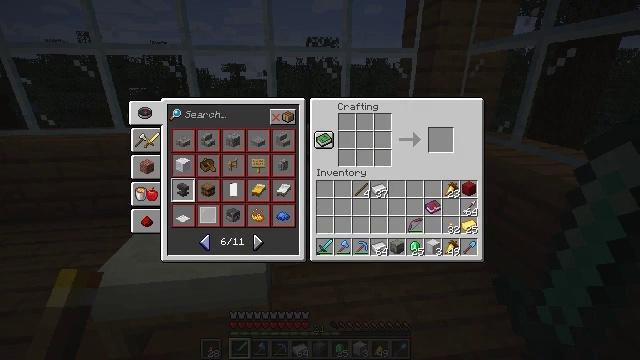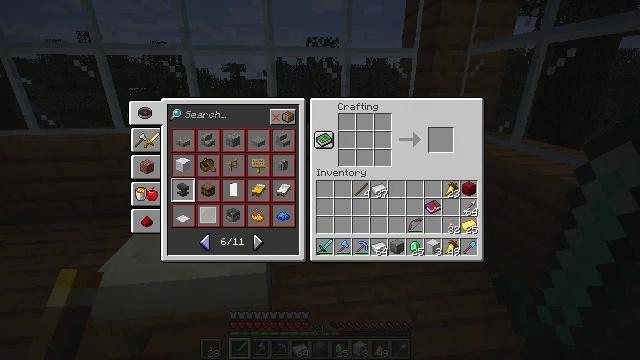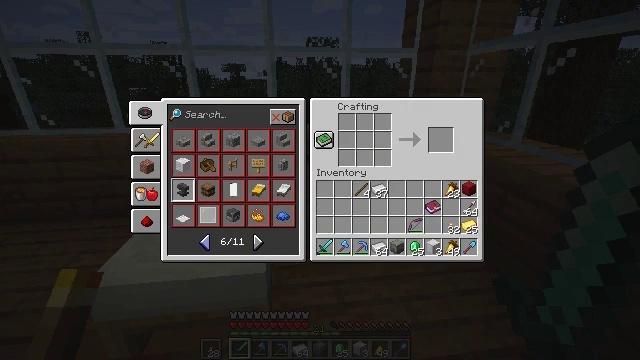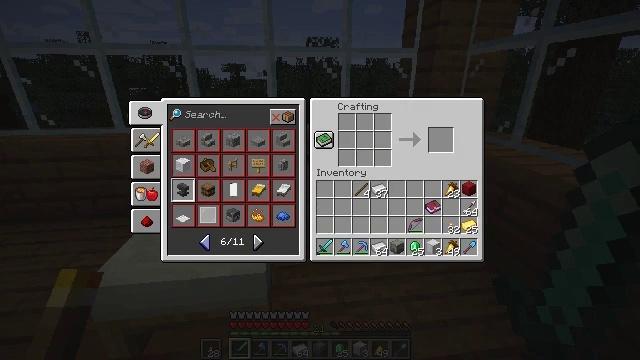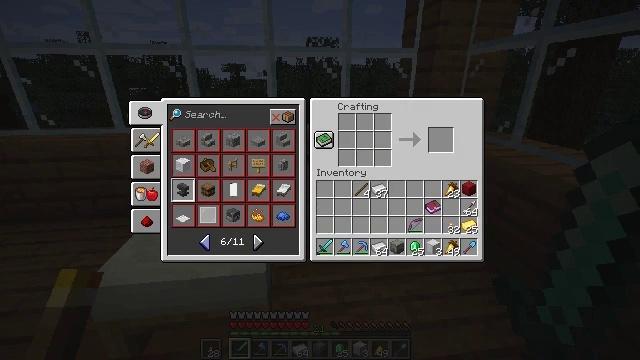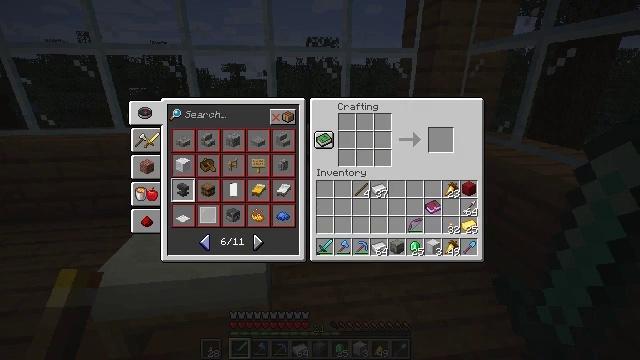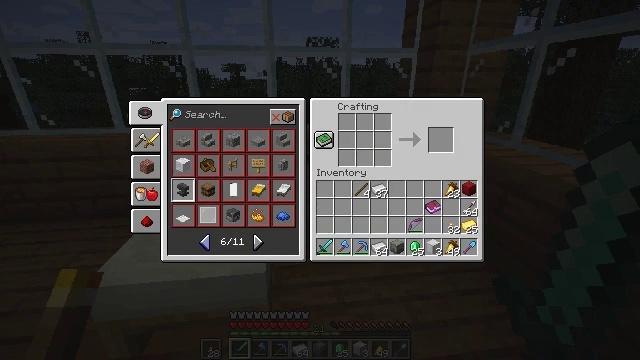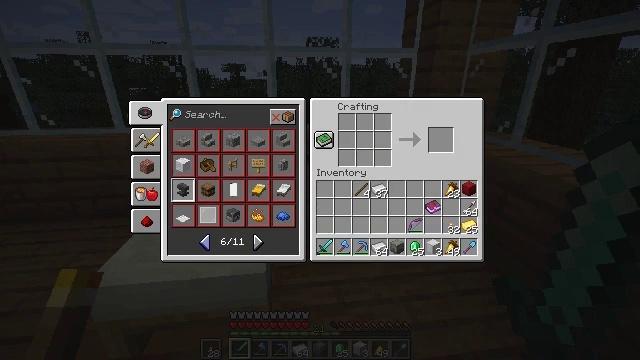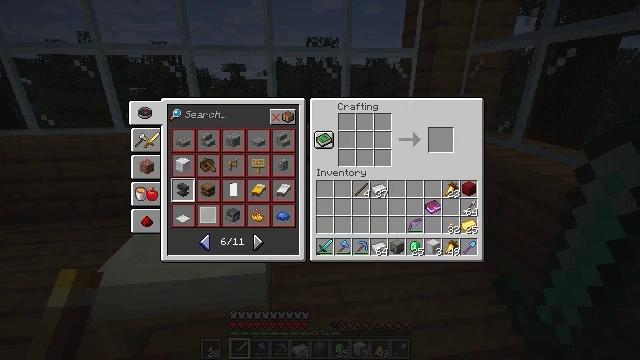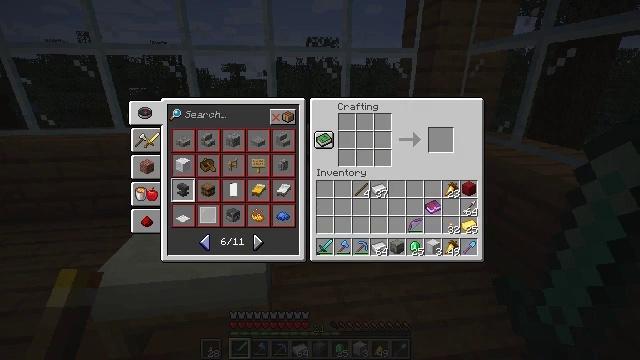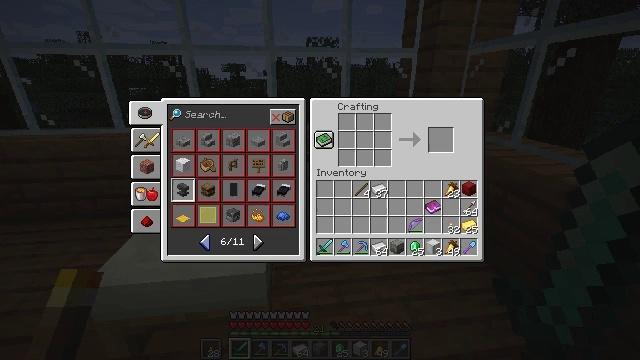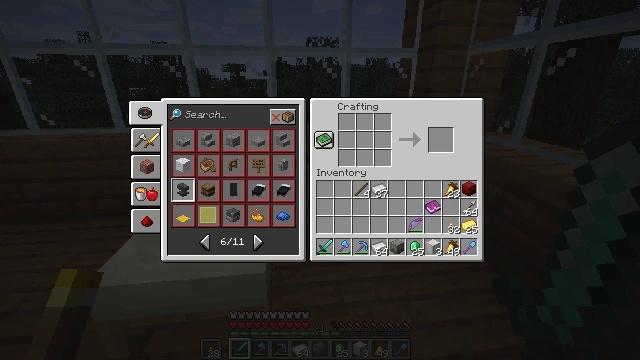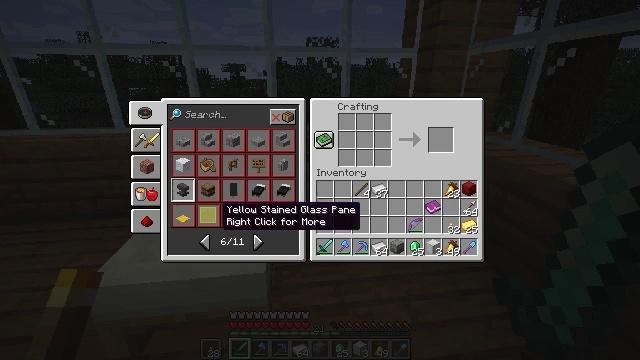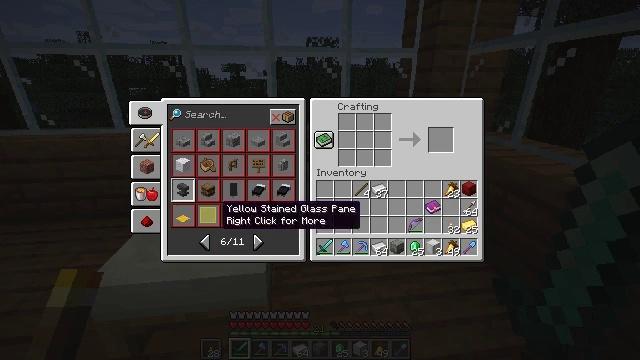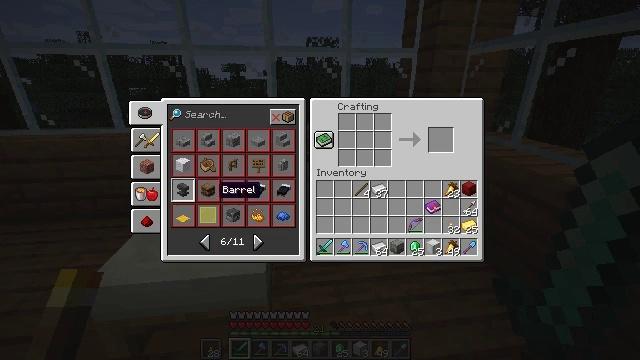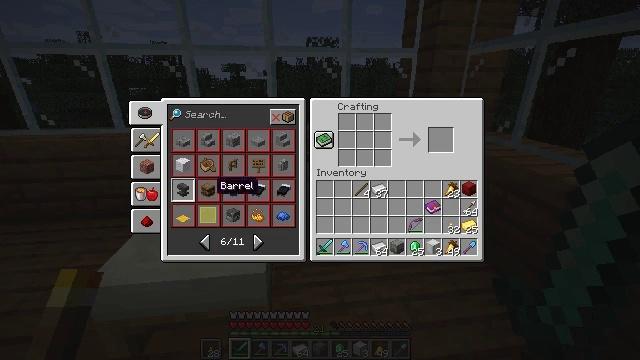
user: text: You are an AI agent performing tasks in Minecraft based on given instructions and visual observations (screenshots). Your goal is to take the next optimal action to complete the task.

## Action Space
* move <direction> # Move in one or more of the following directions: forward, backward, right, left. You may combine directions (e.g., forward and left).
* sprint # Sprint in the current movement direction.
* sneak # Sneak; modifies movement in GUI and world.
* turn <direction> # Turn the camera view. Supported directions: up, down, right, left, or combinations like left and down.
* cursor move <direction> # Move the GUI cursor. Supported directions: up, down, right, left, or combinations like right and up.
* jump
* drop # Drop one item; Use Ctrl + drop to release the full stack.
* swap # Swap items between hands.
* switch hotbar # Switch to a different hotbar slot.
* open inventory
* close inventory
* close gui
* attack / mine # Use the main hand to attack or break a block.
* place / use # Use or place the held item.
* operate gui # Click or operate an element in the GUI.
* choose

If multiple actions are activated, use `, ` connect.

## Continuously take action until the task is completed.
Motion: motion action
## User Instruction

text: Combine iron blocks and ingots to make an anvil.
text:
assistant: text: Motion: no_op
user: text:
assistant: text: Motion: no_op
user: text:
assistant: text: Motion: no_op
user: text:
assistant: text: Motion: no_op
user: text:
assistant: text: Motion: no_op
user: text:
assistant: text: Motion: no_op
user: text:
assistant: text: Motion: no_op
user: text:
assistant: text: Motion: no_op
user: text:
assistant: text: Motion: no_op
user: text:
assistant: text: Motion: no_op
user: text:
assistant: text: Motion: cursor move up
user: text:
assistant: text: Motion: cursor move up
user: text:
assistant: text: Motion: no_op
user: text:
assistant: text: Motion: cursor move up
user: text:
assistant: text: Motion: no_op
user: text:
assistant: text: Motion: cursor move left
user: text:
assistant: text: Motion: cursor move left
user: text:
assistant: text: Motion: no_op
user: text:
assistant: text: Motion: no_op
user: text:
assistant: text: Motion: cursor move right and up
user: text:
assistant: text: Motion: cursor move right
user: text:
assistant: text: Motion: no_op
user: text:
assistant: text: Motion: no_op
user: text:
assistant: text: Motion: no_op
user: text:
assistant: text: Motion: no_op
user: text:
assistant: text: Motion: no_op
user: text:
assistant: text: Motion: no_op
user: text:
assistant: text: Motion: operate gui
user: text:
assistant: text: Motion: operate gui
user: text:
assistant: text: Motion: no_op